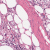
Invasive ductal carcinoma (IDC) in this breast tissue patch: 0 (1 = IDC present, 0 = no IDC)